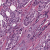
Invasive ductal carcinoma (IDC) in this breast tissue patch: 1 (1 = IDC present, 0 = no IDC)